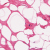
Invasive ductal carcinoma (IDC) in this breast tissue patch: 0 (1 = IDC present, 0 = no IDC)